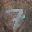
Label: 7